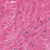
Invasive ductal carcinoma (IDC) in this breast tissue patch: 0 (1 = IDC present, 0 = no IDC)